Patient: sex M, age 57
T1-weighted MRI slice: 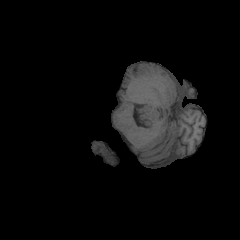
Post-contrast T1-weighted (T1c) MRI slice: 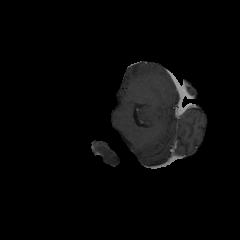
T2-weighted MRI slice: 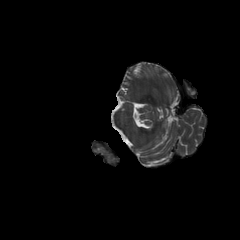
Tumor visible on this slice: no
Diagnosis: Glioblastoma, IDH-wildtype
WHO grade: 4